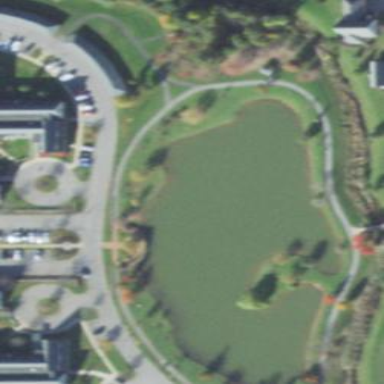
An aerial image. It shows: Peaceful pond surrounded by nature.